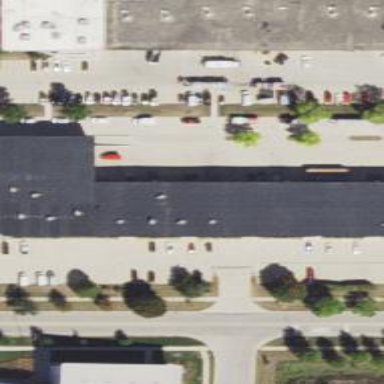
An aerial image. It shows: Commercial building.